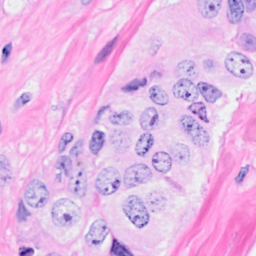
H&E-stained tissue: Breast